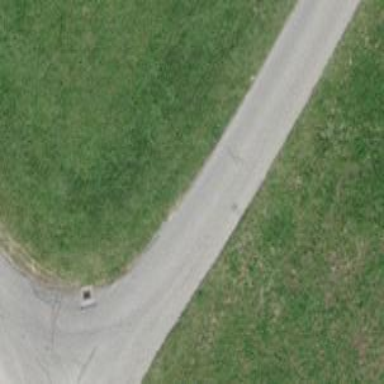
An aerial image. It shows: Residential road with asphalt surface and no sidewalks.